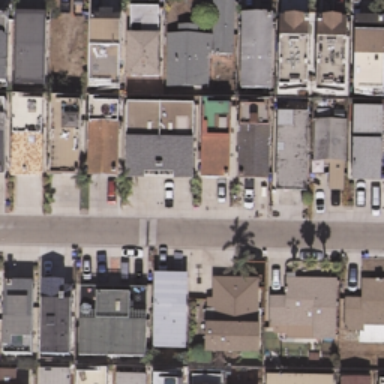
This is a dense residential area with houses and roads .